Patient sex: F
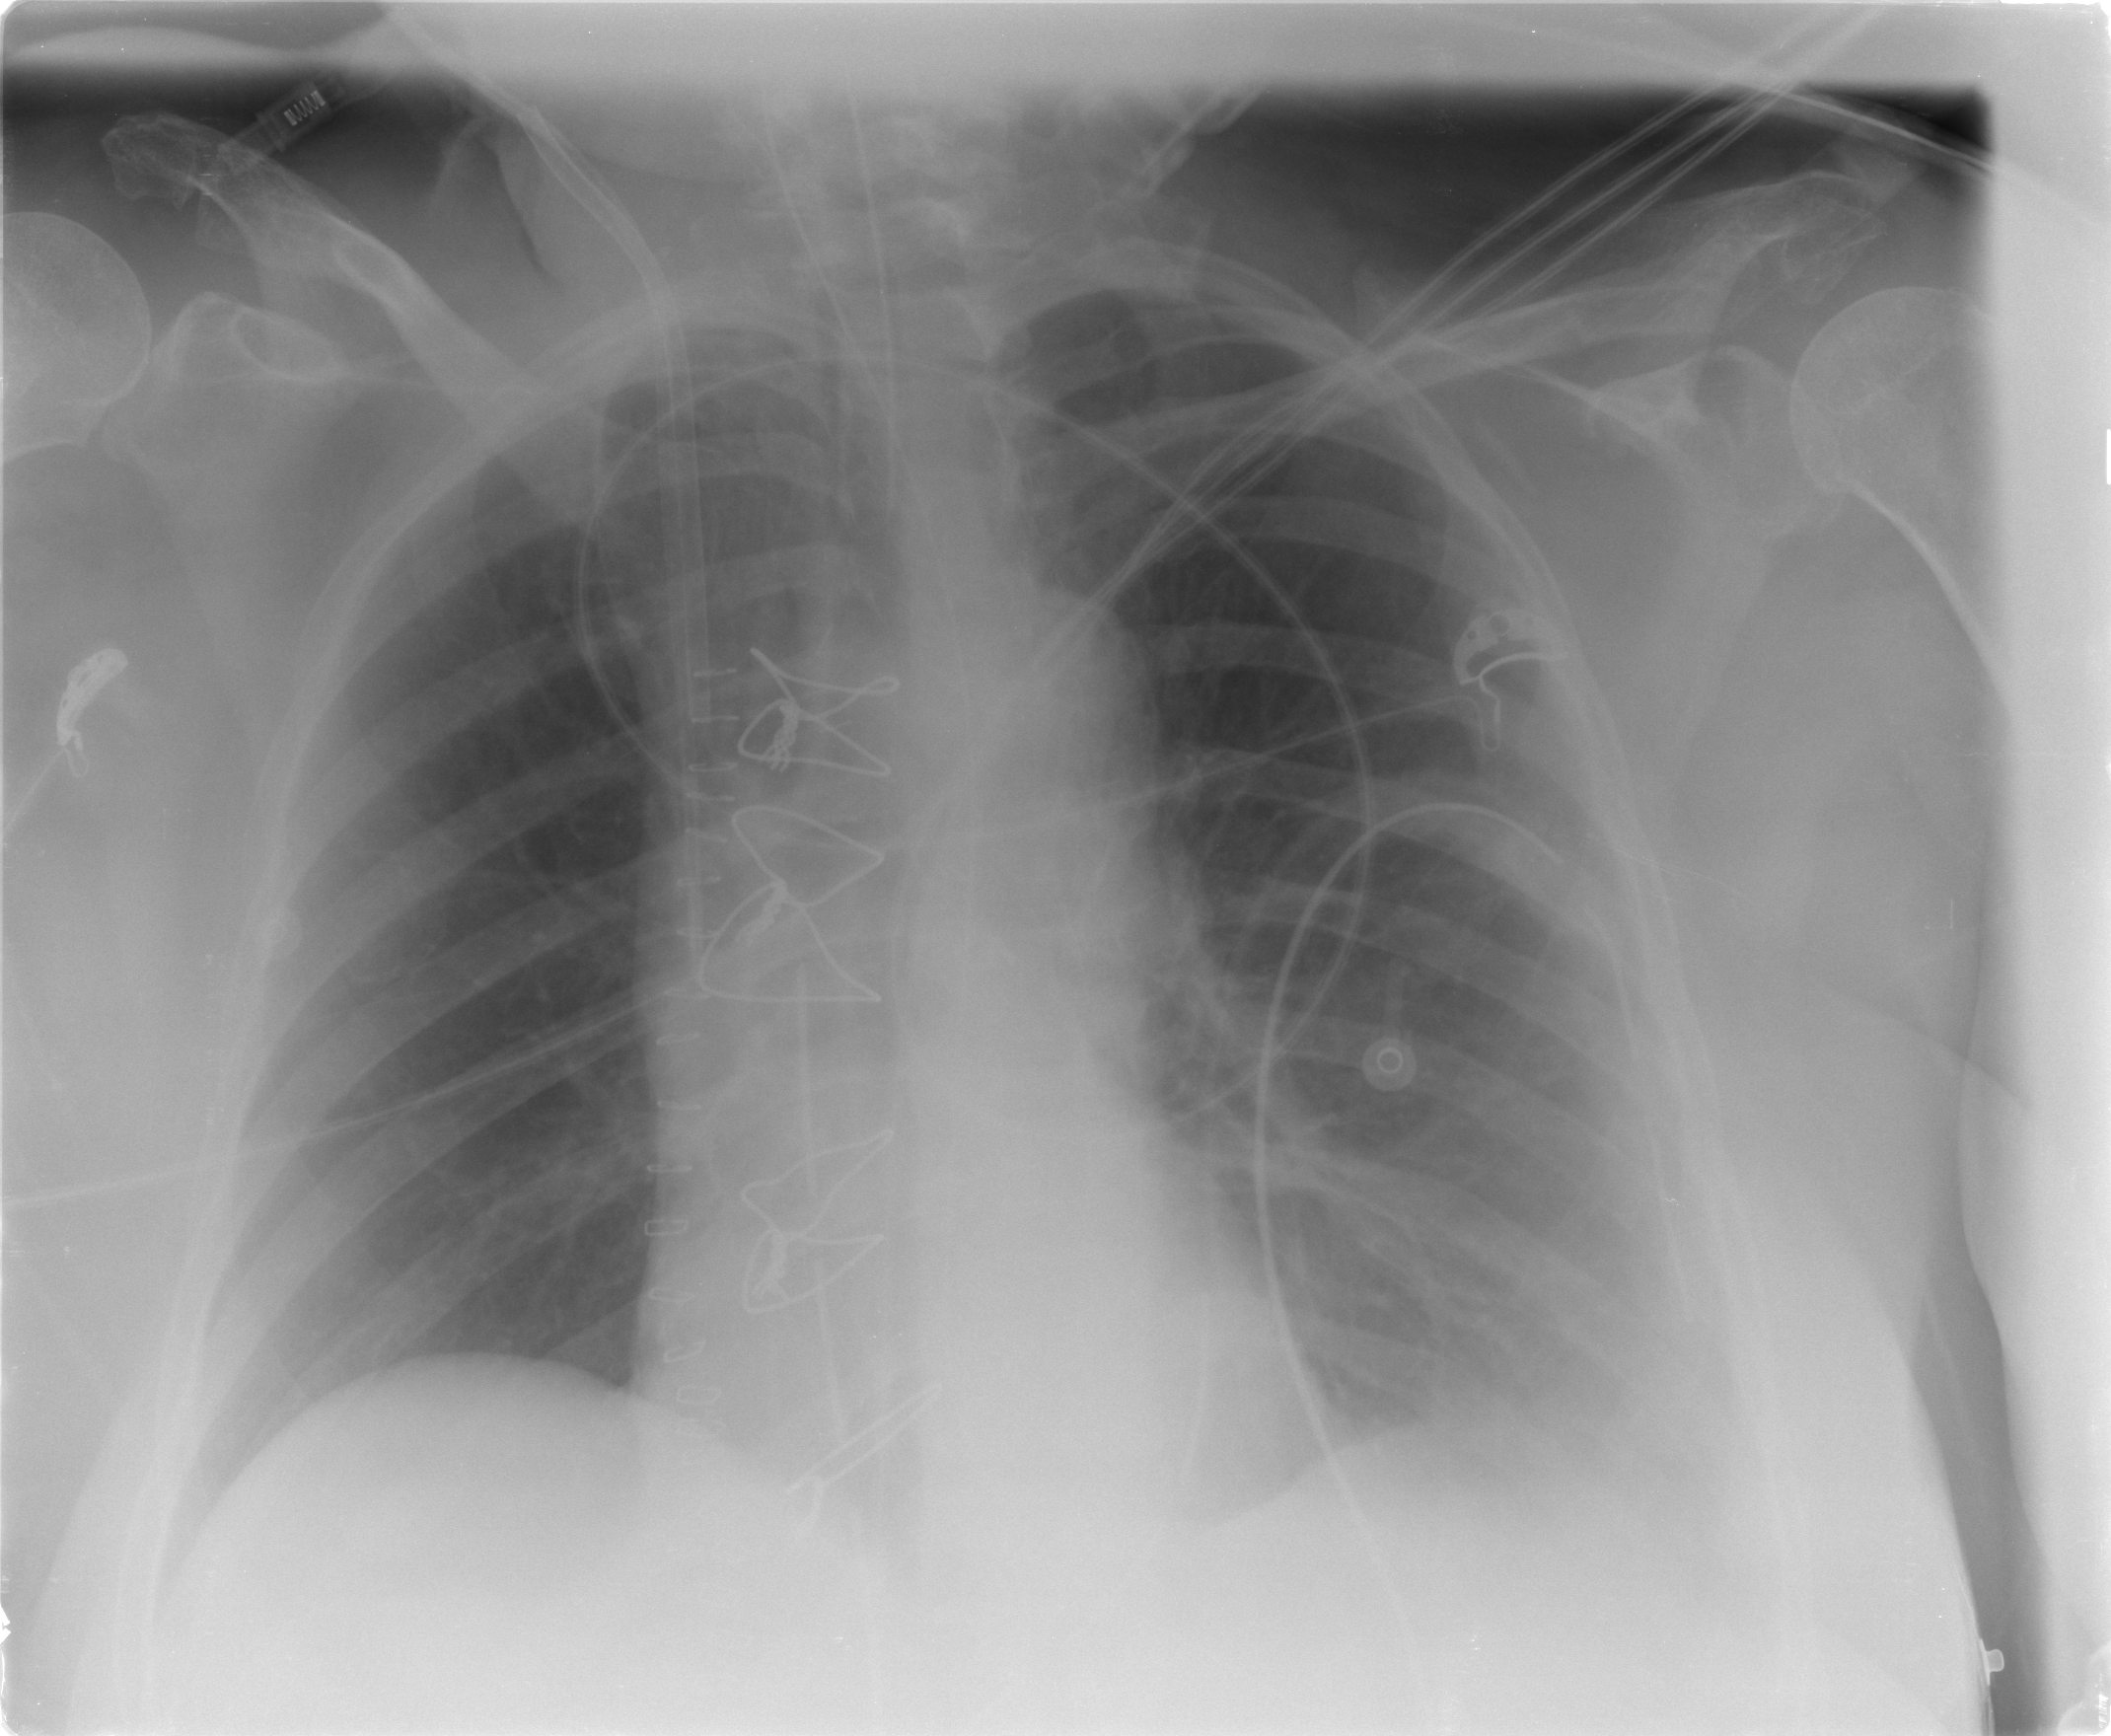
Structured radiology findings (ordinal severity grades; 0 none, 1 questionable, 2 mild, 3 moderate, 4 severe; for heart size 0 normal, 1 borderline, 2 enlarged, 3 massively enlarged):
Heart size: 0
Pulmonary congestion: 0
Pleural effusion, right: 0
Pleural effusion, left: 1
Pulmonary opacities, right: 0
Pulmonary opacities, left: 0
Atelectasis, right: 0
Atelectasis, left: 0